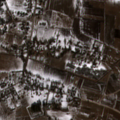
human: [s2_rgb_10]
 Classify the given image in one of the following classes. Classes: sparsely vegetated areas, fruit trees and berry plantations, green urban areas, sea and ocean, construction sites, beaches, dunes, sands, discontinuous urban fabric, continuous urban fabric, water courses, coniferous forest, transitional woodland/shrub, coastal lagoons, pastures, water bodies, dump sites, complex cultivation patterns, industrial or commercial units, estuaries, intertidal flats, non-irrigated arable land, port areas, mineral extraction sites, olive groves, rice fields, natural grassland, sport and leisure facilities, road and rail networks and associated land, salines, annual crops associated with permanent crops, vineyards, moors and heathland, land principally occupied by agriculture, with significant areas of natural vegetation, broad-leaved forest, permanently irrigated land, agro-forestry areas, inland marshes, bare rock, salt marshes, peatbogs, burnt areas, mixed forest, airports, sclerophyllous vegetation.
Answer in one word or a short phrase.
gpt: discontinuous urban fabric, non-irrigated arable land, pastures, complex cultivation patterns, coniferous forest